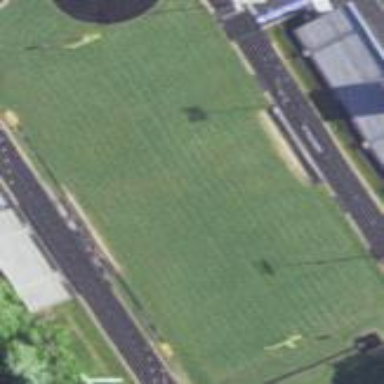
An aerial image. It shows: American football pitch.